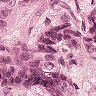
Metastatic tissue present: yes